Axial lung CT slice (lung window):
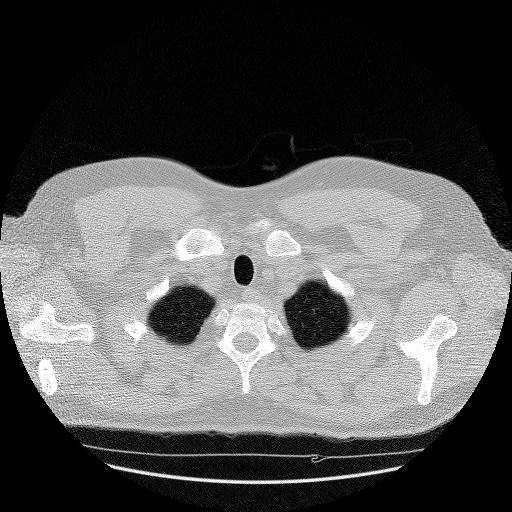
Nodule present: no